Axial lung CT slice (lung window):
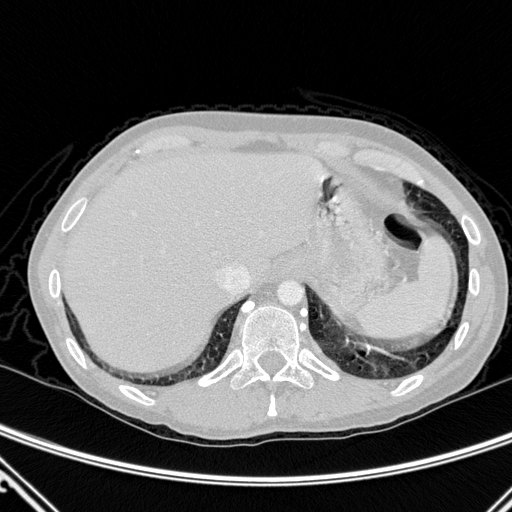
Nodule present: no